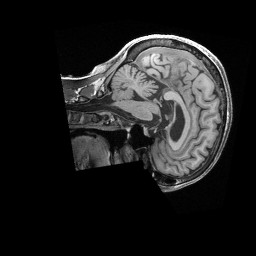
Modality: T1w
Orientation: sagittal
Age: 66
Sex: female
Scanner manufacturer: siemens
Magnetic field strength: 3 T
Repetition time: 2.4 s
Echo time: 0.00228 s